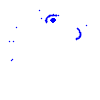
Particle: electron